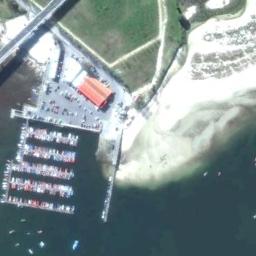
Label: harbor